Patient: sex M, age 73
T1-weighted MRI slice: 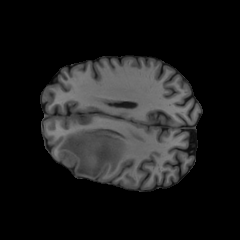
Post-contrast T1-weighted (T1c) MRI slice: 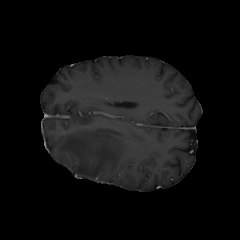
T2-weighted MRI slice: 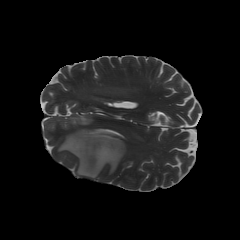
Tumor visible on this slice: yes
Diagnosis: Glioblastoma, IDH-wildtype
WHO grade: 4